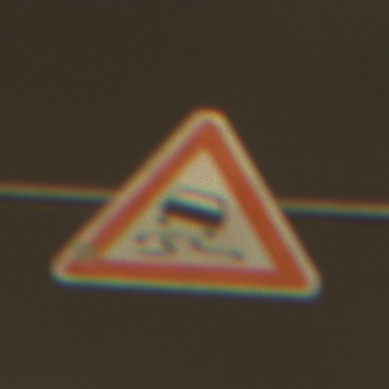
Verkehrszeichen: SchleuderOderRutschgefahr
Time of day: Night
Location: Outdoor (Urban)
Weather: Overcast
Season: NotSpecified
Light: Artificial